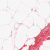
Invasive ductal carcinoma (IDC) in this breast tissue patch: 0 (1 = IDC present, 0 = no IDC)